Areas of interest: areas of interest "Wanda Cinema (Quanshui Branch)"
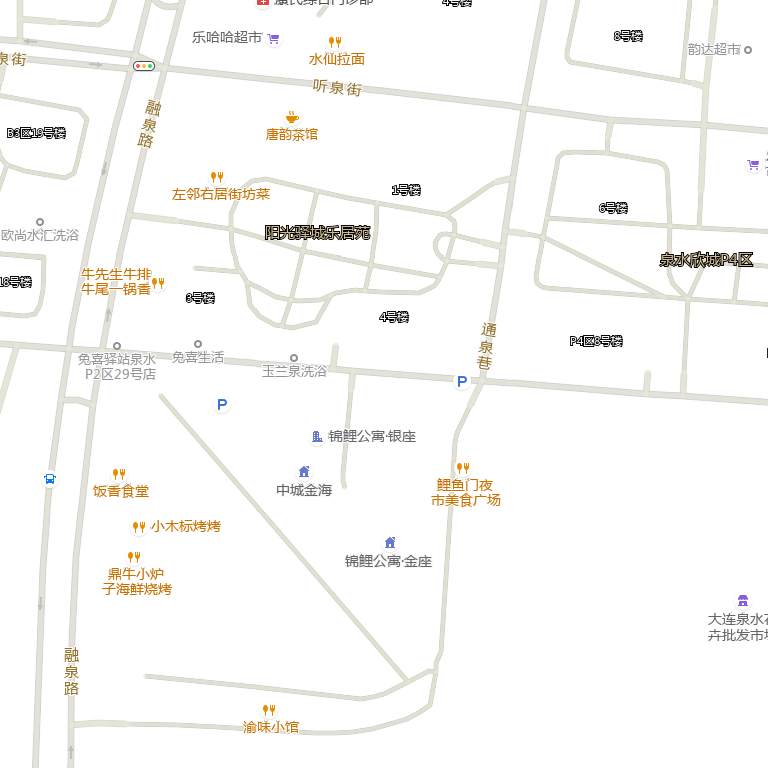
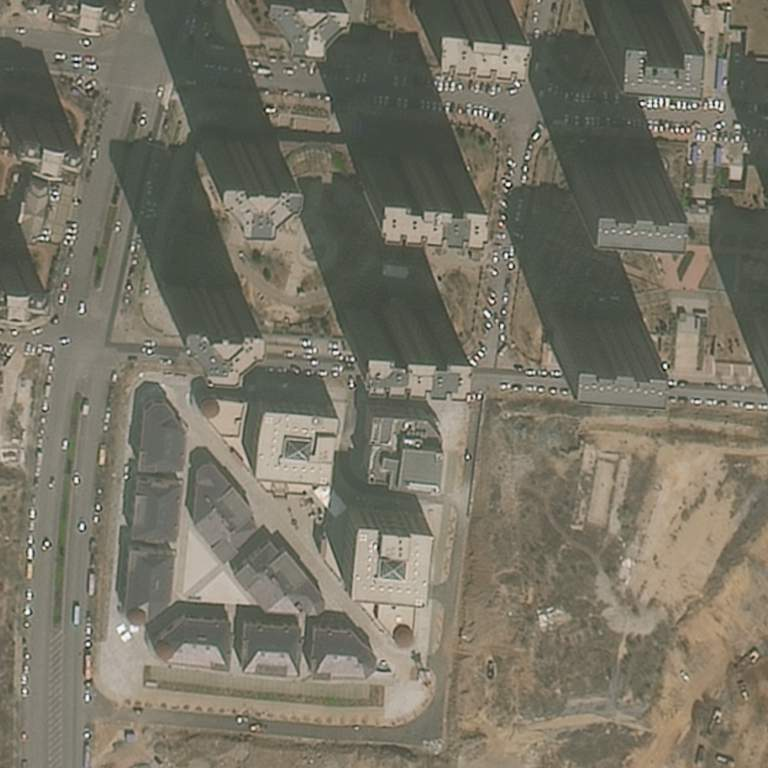